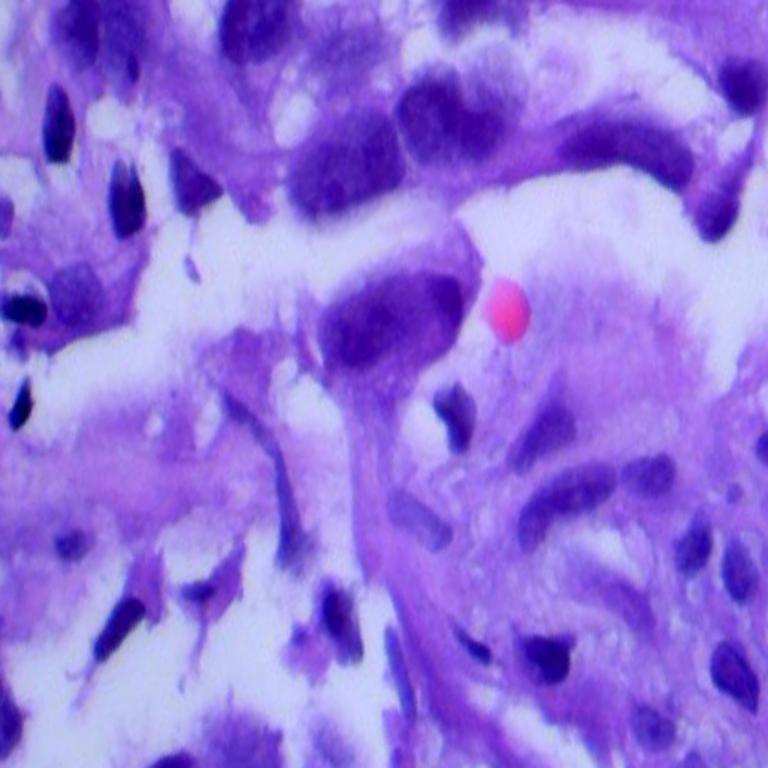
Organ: lung
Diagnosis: adenocarcinomas